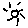
Label: sun